Question: For example, I'd like to display all orders that has fs_ID equal to FS02. I provided a screenshot of my firebase below:

This is my current code:
'''
public class NewOrders extends AppCompatActivity {
public RecyclerView recyclerView;
public RecyclerView.LayoutManager layoutManager;
FirebaseDatabase database;
DatabaseReference requests;
FirebaseRecyclerAdapter<Request, OrderViewHolder> adapter;
@Override
protected void onCreate(Bundle savedInstanceState) {
super.onCreate(savedInstanceState);
setContentView(R.layout.activity_new_orders);
//Firebase
database = FirebaseDatabase.getInstance();
requests = database.getReference("Order_Header");
recyclerView = findViewById(R.id.listOrders);
recyclerView.setHasFixedSize(true);
layoutManager = new LinearLayoutManager(this);
recyclerView.setLayoutManager(layoutManager);
adapter = new FirebaseRecyclerAdapter<Request, OrderViewHolder>(
Request.class,
R.layout.order_layout,
OrderViewHolder.class,
requests.orderByChild("fs_ID")
.equalTo("FS02")
) {
@Override
protected void populateViewHolder(OrderViewHolder viewHolder, Request model, int position) {
viewHolder.txtOrderID.setText(adapter.getRef(position).getKey());
viewHolder.txtOrderStatus.setText(convertCodeToStatus(model.getStatus()));
viewHolder.txtOrderUsername.setText(model.getUsername());
viewHolder.txtOrderFname.setText(model.getFirstName());
viewHolder.txtOrderLname.setText(model.getLastName());
viewHolder.txtOrderEmail.setText(model.getEmail());
viewHolder.txtOrderAddress.setText(model.getAddress());
}
};
recyclerView.setAdapter(adapter);
}
private String convertCodeToStatus(String status){
//pasok db how
if (status.equals("OS1")) {
return "Placed";
}
else if (status.equals("OS2")) {
return "In progress";
}
else {
return "OS3";
}
}
'''
}
The screen where it is suppose to show is empty, what might be the problem? Thanks
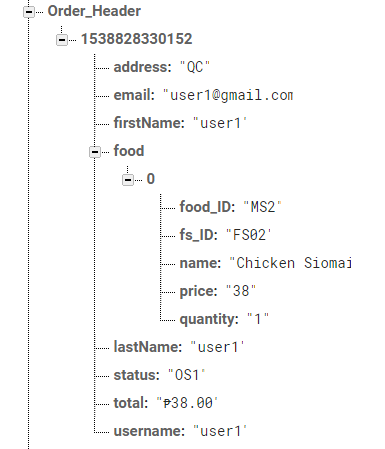
Answer: You seem to not be calling 'startListening' anywhere, which is required for FirebaseUI to start observing the database. Right now you told the 'adapter' what data to observe, and what to do with it, but you never told it to start doing so.
You'll typically want to start listening in the 'onStart' of your activity, and then stop listening in 'onStop()'.
'''
@Override
protected void onStart() {
super.onStart();
adapter.startListening();
}
@Override
protected void onStop() {
super.onStop();
adapter.stopListening();
}
'''
Also see the <URL>.